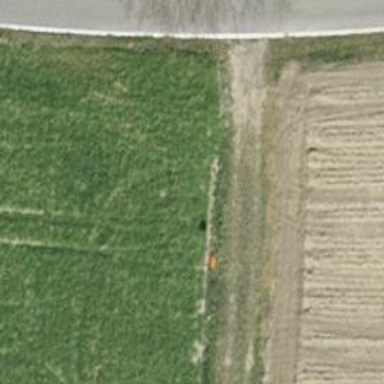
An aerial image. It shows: Track with grass surface categorized as grade4 tracktype.